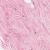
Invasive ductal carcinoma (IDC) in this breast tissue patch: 0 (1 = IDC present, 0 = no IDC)